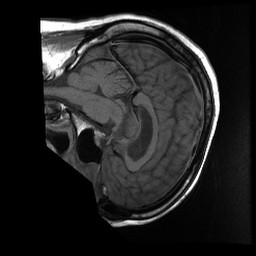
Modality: T1w
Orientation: sagittal
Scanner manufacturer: ge
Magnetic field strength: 1.5 T
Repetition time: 0.55 s
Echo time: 0.011 s